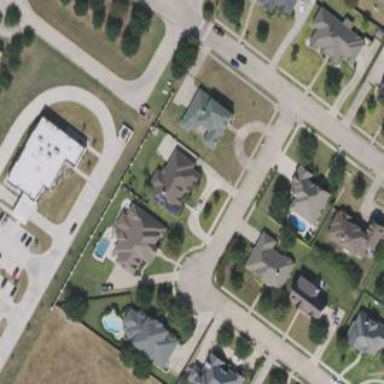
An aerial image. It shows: Residential area with individual plots.